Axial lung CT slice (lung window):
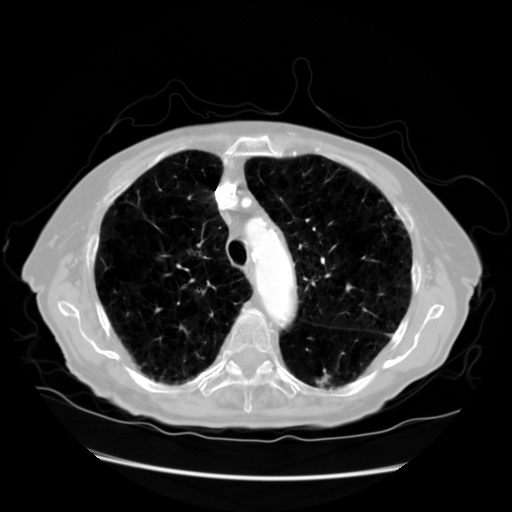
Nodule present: yes
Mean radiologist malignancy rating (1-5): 4.25